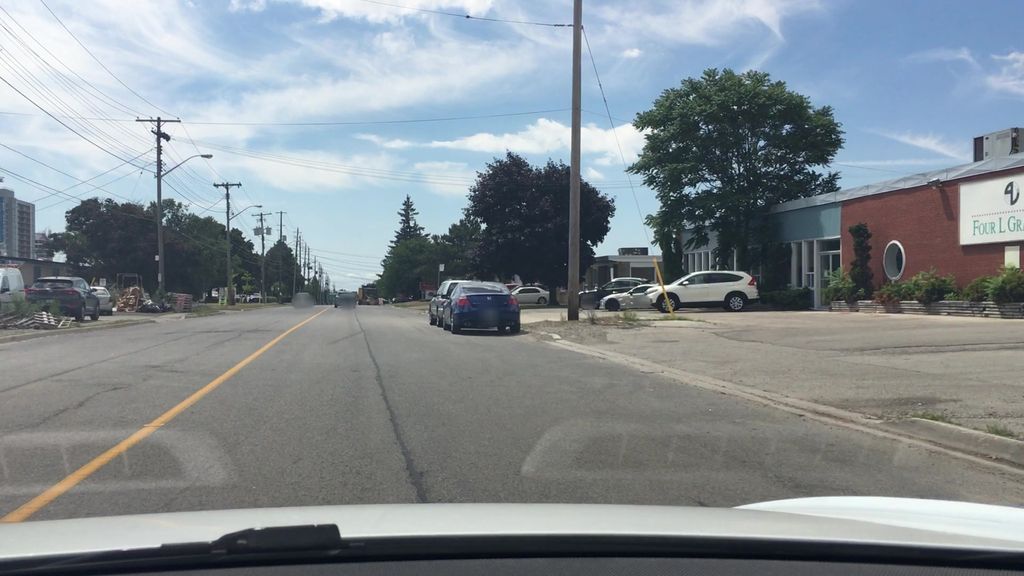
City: toronto